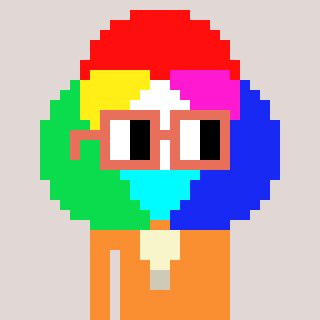
a pixel art character with square orange glasses, a color circle-shaped head and a orange-colored body on a warm background